Brain MRI, t1w sequence, axial 2D slice.
Patient: age 45, sex F, weight 95 kg, height 1.95 m
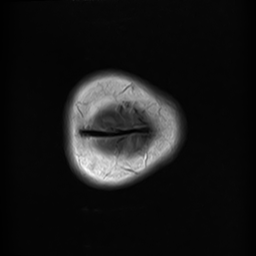